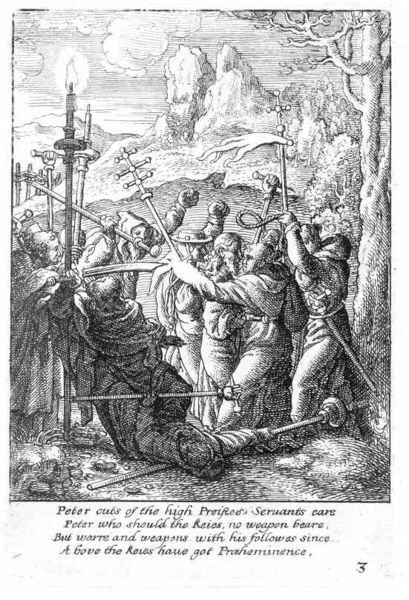
Titel: Gefangennahme Christi
Künstler: Wenzel Hollar
Standort: Karlsruhe
Institution: Staatliche Kunsthalle Karlsruhe
Schlagwörter: berg, fels, church, crowd, fight, hat, men, people, pope, priest, religious, soldiers, sword, swords, white, black, dark, gray, grey, group, munch, old, painting, robe, picture, print, arrest, protest, woodcut, cloud, clouds, fighting, man, rock, sky, tree, hill, landscape, mountain, mountains, nature, trees, death, grass, light, garden, drawing, black and white, dunkel, army, etching, illustration, sketch, battle, beard, bearded man, martyr, saint, torch, cross, writing, falling, dead, rope, flag, fence, outside, fahne, männer, procession, cloak, history, renaissance, ink, chirst, jesus, art, ground, monk, engraving, monks, english, medieval, religion, lines, war, fire, god, book, candle, christ, lithograph, candles, contrast, humans, christian, kerze, kreuz, christianity, saints, stones, bible, father, stick, page, biblical, staff, durer, violence, kill, spears, guards, priests, flame, text, tee, dürer, words, killing, murder, chaos, weapon, middle age, knife, woods, apostle, banner, copper, poetry, papst, catholic, fallen, gethsemane, spear, standard, testament, pages, servants, sticks, execution, prisoner, prisoners, hood, pendant, new, torture, attack, riot, knives, weapons, düster, hunt, peter, caption, saint peter, news, lithography, torches, armed, combat, followers, crussade, fists, printmaking, mob, duher, assembly, 3, intense, trampled, st. peter, torche, sones, book page, fell, savage, maces, medievil, armies, peter cuts ears, medevidial, munk, fackel, staffs, behead, sholdiers, servents, medevil, brand, demonstrate, christianiry, trompets, the high, prominence, 전쟁, 고대, 나무, 흑백, 불, 영어, 싸우나?, 옛날사람, 역사, bearded wise guy